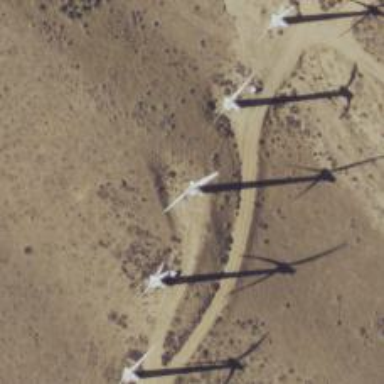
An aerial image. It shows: Wind power generator with wind turbines.